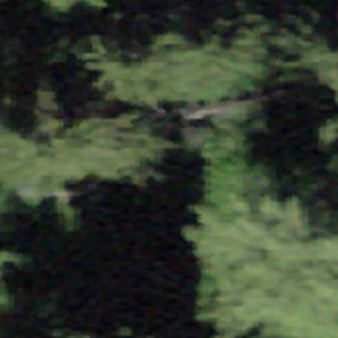
Label: other